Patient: sex M, age 34
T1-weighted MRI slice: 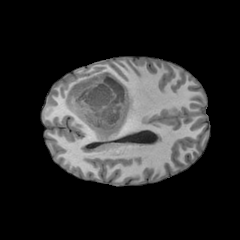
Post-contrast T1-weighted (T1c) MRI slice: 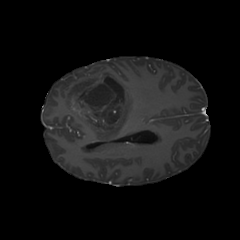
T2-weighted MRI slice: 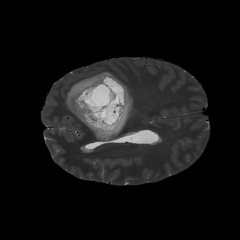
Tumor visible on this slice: yes
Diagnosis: Astrocytoma, IDH-mutant
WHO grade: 4